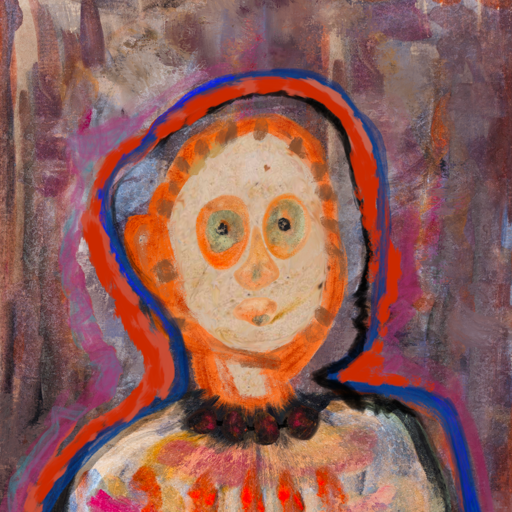
Background: Hypocrite, Head And Neck Front: Rupkatha, Face Front: Childish, Bust: Childish, Hair Front: Experience, Head Accessory: Blank, Second Necklace: Blank, Necklace: Mosgoul, Baby: Blank